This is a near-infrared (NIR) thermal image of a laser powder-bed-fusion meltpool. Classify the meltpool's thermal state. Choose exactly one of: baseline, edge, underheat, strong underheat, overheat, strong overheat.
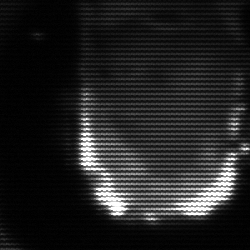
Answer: baseline